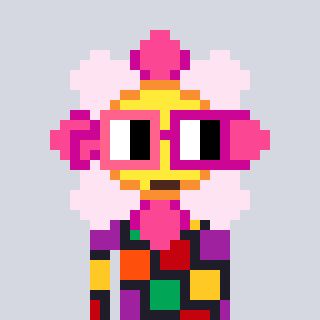
a pixel art character with square pink and red glasses, a flower-shaped head and a grayscale-colored body on a cool background